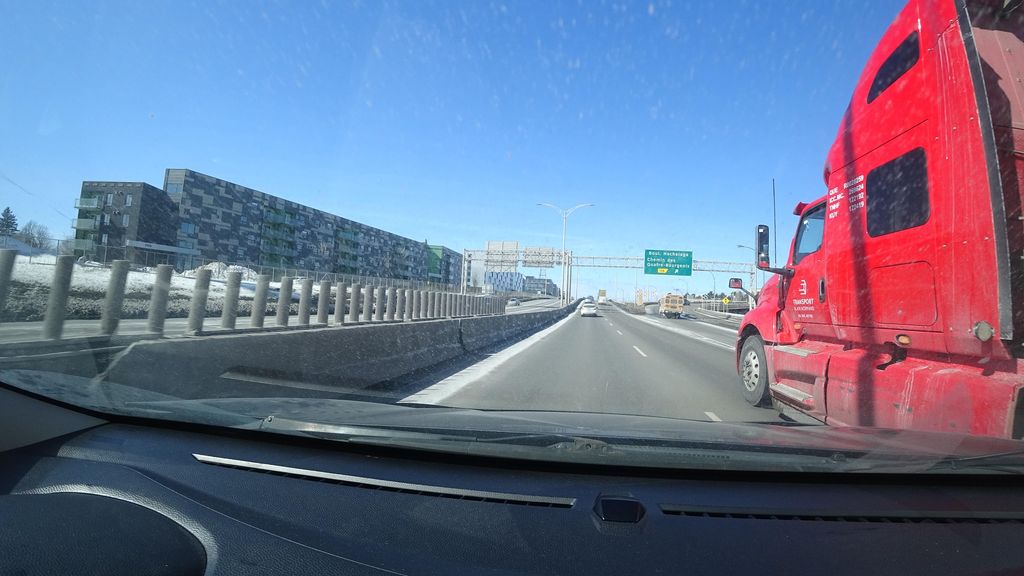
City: quebec_city